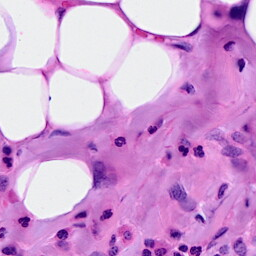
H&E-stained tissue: Breast